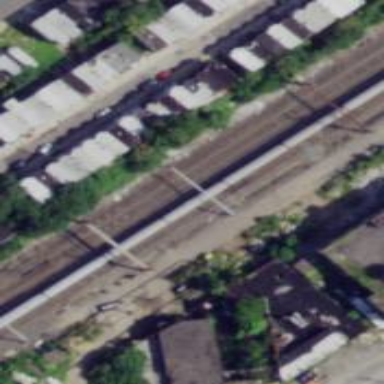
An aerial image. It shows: Railway track with contact lines for electrification.